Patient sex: F
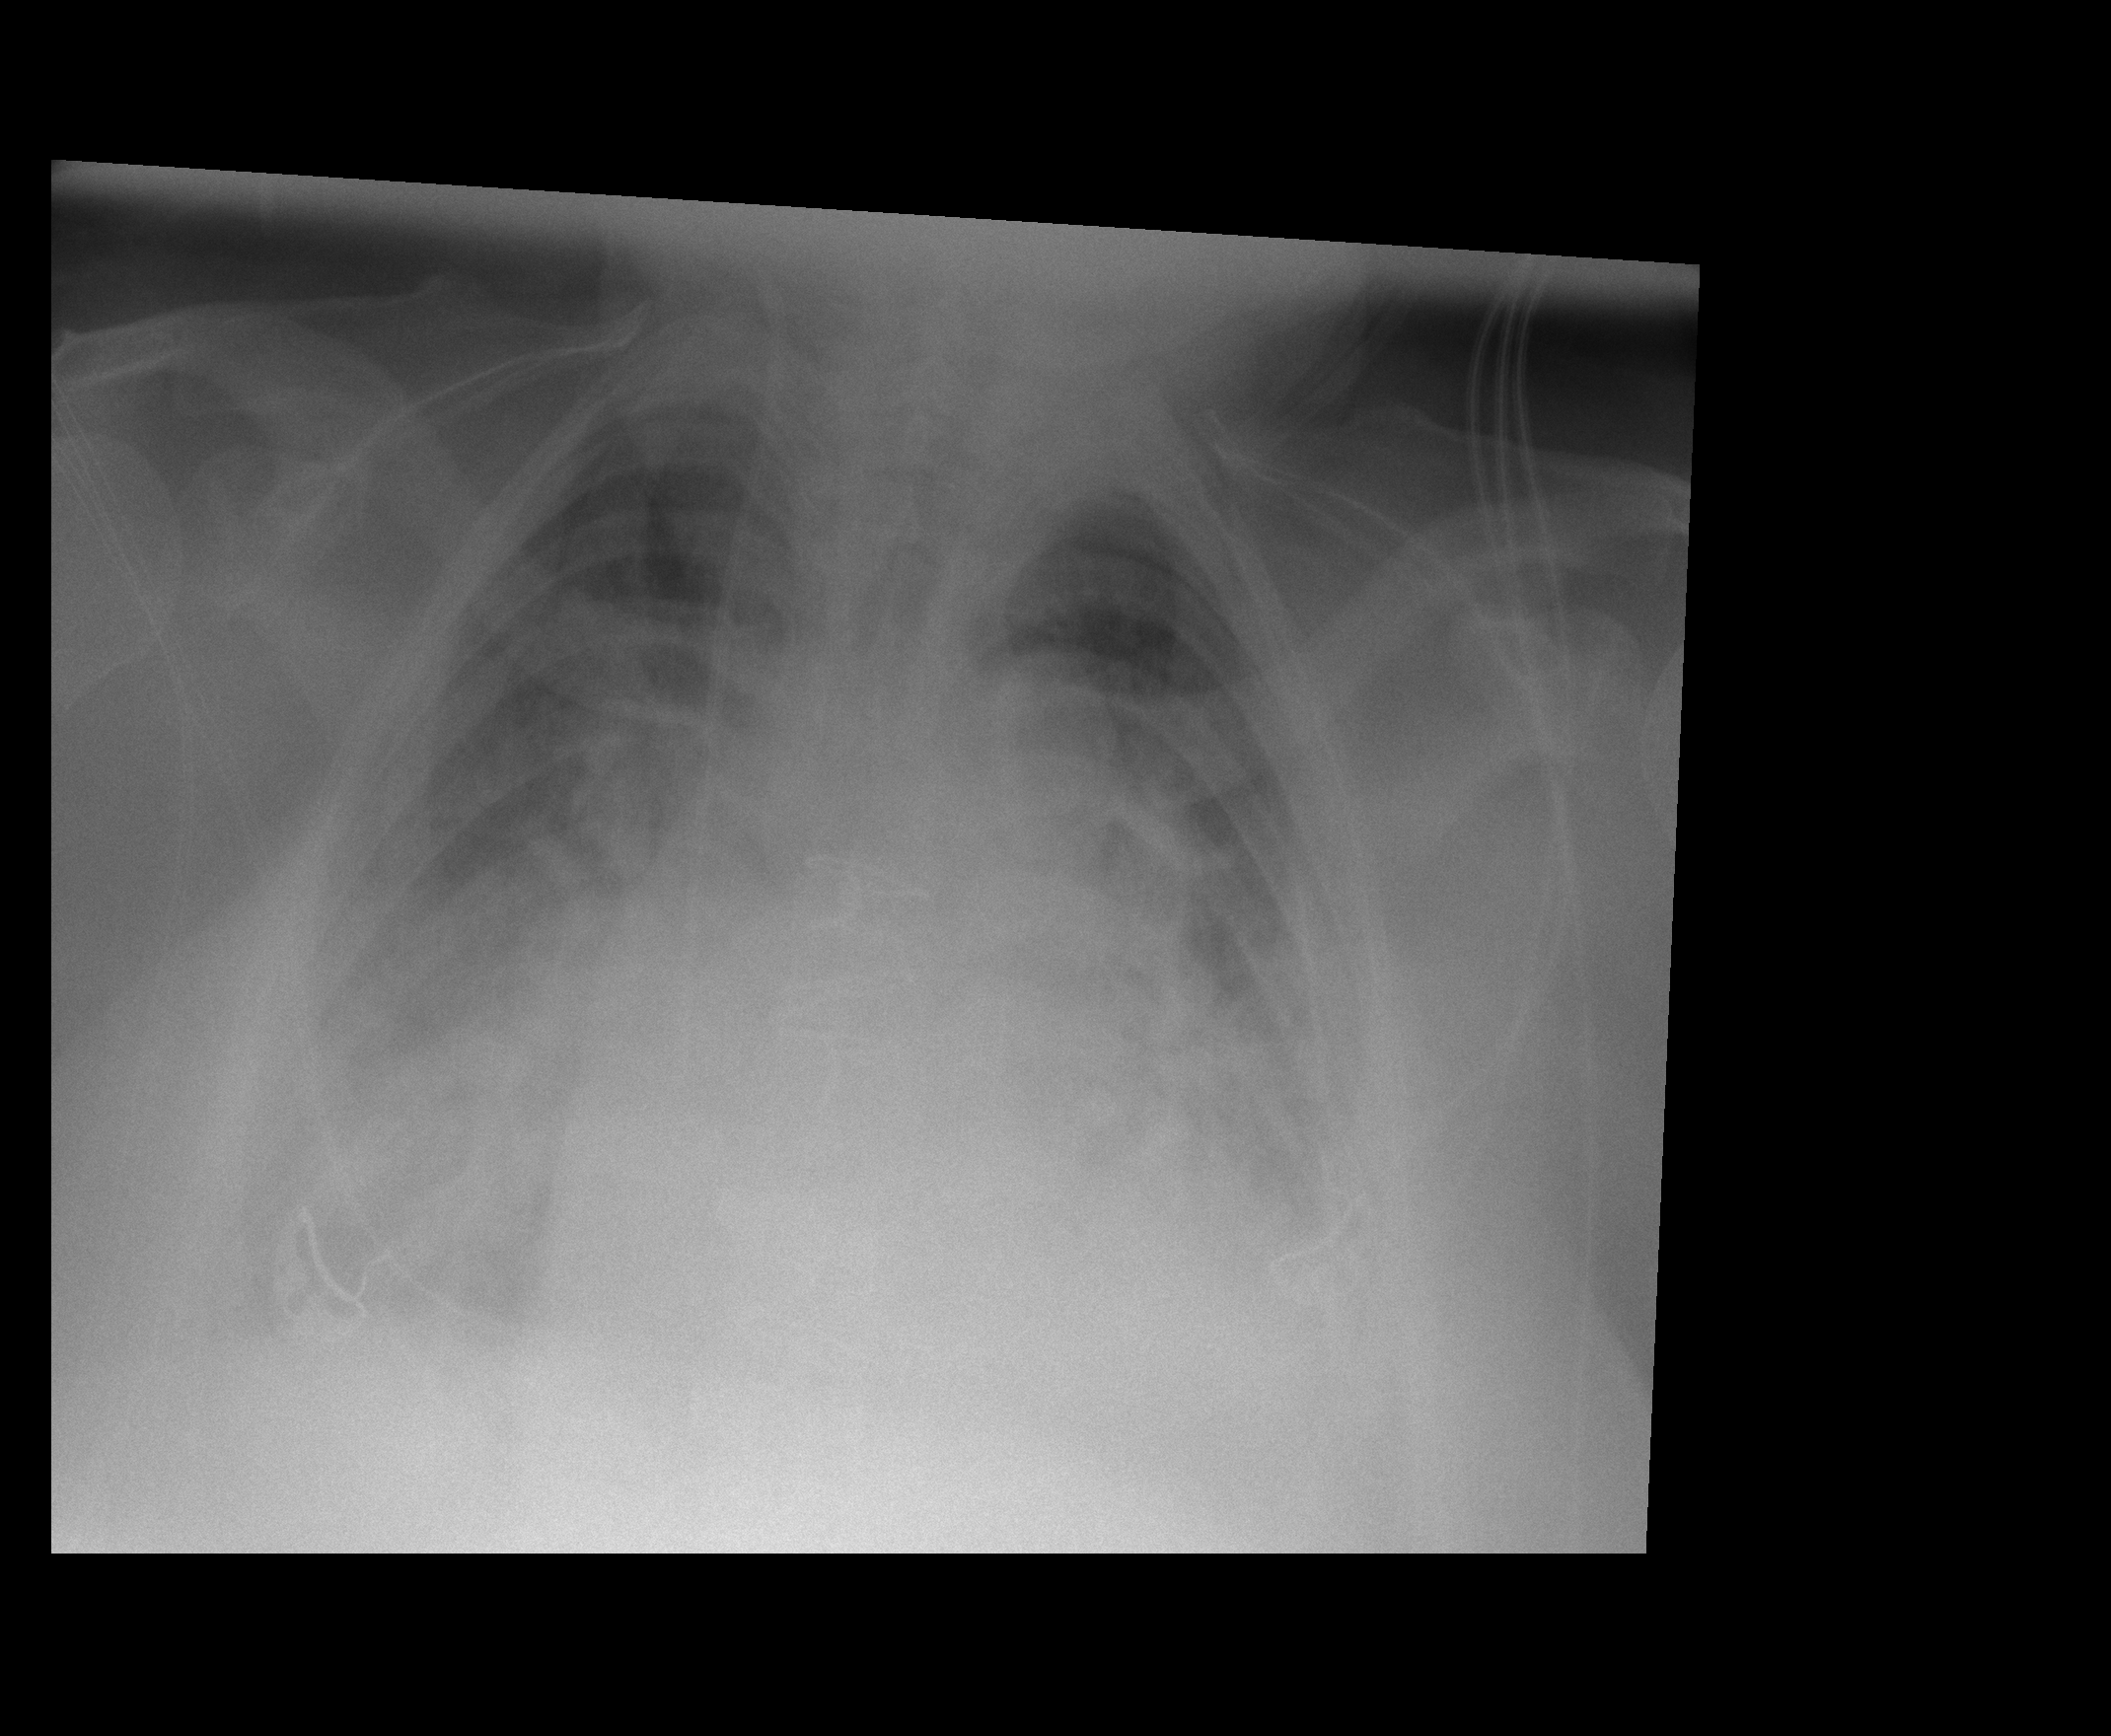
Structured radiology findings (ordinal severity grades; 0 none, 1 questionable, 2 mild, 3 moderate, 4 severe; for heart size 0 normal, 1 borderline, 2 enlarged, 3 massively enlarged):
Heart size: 2
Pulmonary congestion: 2
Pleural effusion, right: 3
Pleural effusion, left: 3
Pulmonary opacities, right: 3
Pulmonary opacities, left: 2
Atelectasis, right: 3
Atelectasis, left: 2